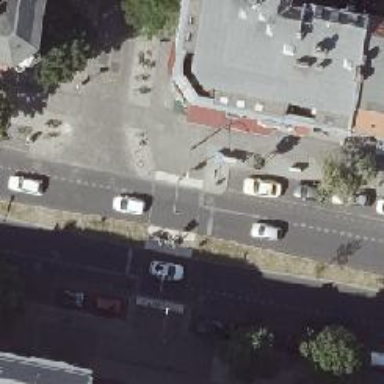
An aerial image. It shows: Road crossing with traffic signals.